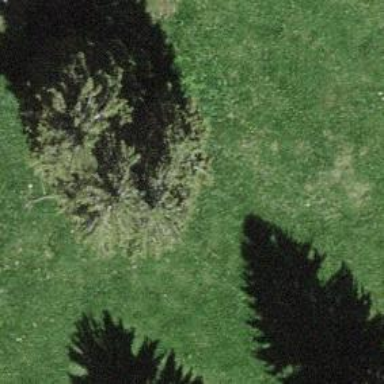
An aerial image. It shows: Beautiful tree in nature.